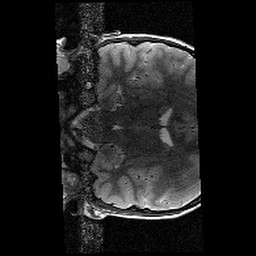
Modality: T2w
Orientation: coronal
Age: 10
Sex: male
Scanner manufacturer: siemens
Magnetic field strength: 3 T
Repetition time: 9.23 s
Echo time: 0.067 s